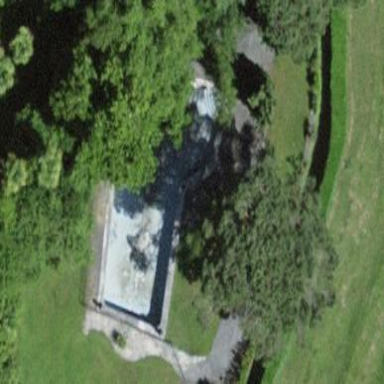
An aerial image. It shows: Swimming pool located in leisure land.